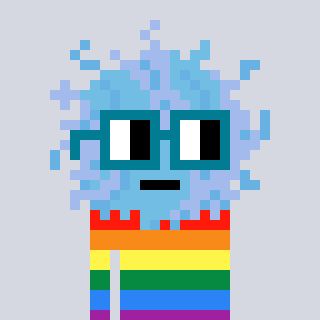
a pixel art character with square dark green glasses, a lint-shaped head and a yellow-colored body on a cool background